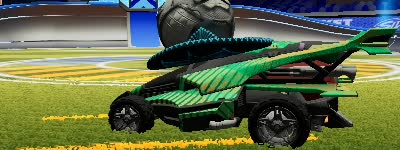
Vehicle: aftershock